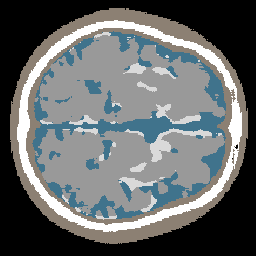
Label: no_lesion